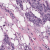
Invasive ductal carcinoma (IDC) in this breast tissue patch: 1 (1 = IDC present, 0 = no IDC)